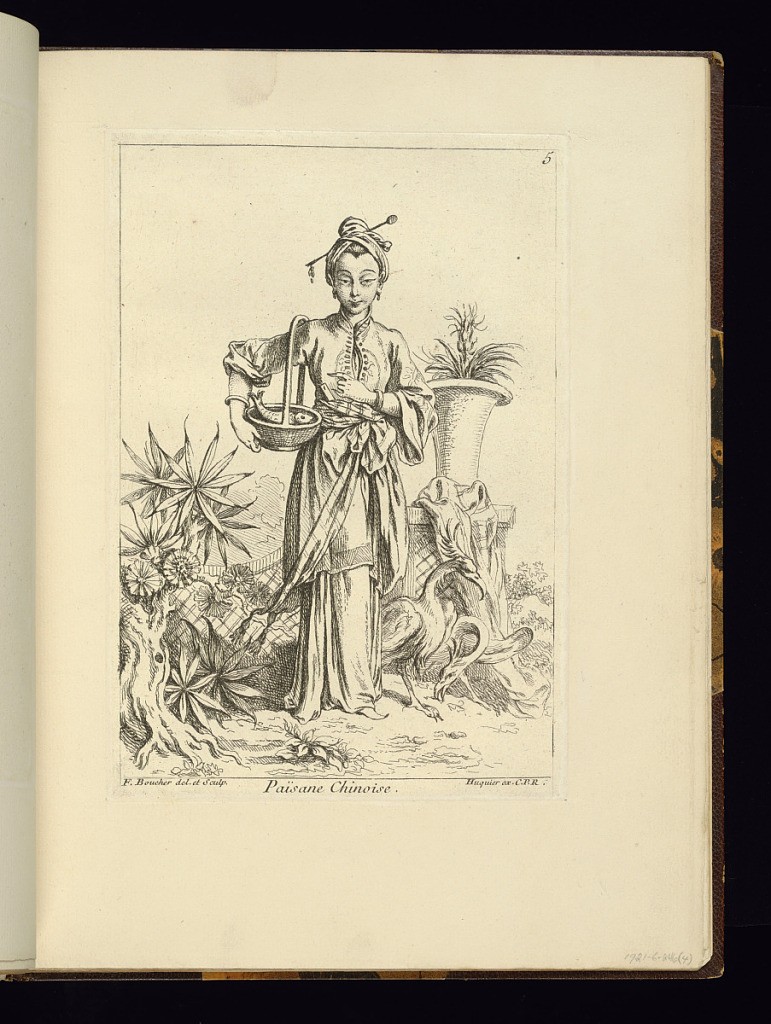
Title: Païsane Chinoise
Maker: François Boucher, French, 1703–1770
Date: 1738-1745
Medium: Etching on laid paper
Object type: Print
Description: Plate printed with a woman in Chinese costume (chinoiserie), standing in a landscape, and holding a basket with a fish. The plate is signed and numbered.